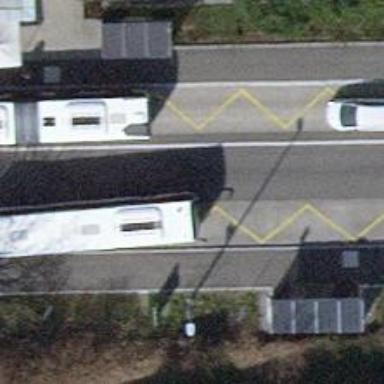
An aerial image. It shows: Public transport stop position.